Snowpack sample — Loveland Pass, Silver Plume, Colorado, USA (2/11/26, 12:00 PM MST)
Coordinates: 39.663, -105.886
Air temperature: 35 °F
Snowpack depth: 82 cm
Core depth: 40 cm
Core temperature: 23 °F
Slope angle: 13°, slope face: 12°
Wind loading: high
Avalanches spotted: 1
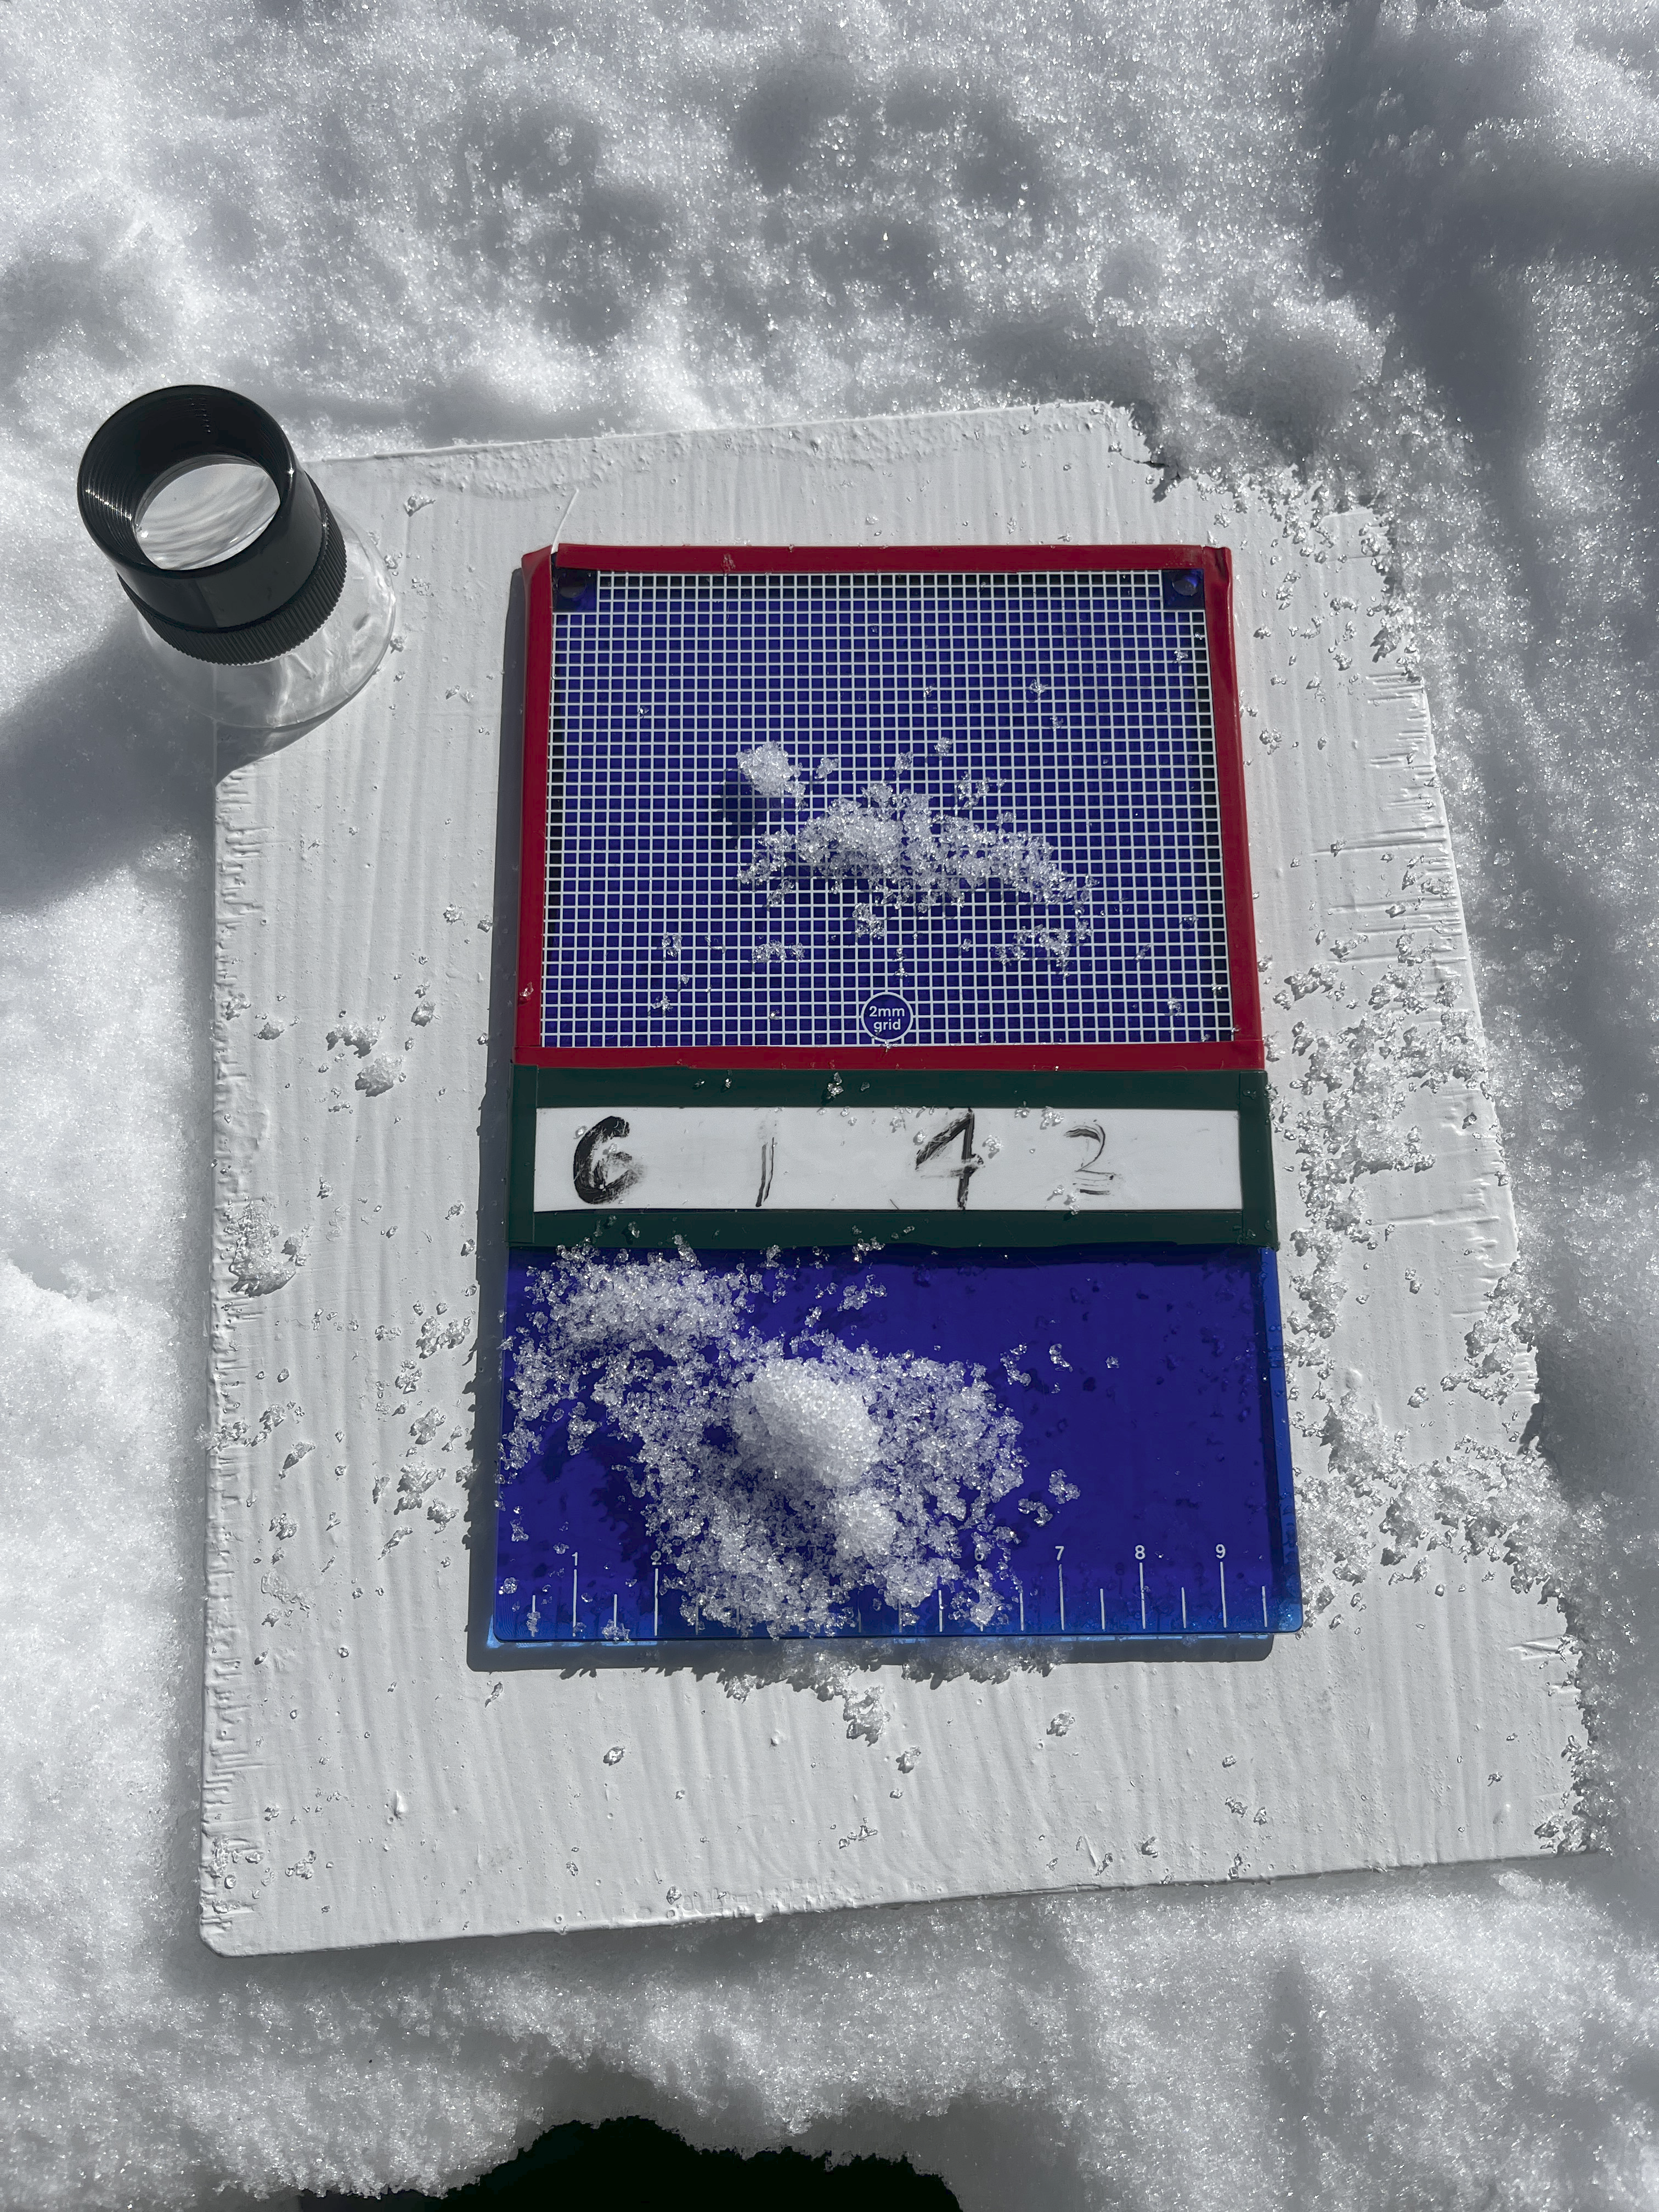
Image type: crystal_card
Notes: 1 small avalanche spotted on the north side of the bowl, lots of wind loading